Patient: sex M, age 57
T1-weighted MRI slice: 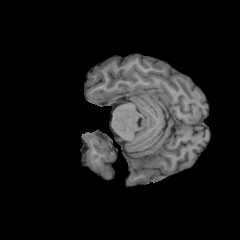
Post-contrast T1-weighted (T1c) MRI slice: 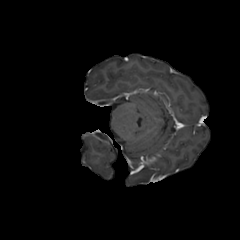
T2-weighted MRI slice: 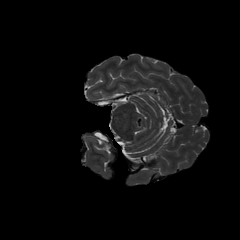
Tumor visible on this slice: no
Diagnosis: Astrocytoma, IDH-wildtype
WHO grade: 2